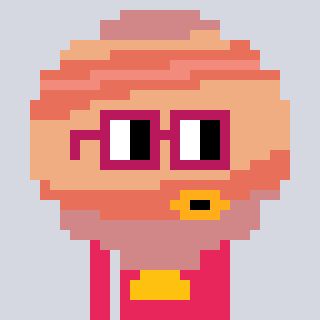
a pixel art character with square dark red glasses, a jupiter-shaped head and a redpinkish-colored body on a cool background